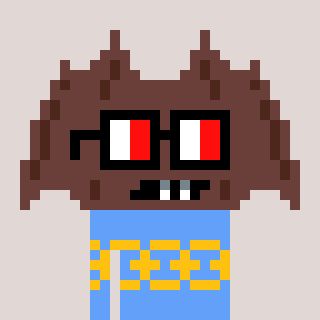
a pixel art character with square glasses with black frames and red eyes, a bat-shaped head and a blue-colored body on a warm background